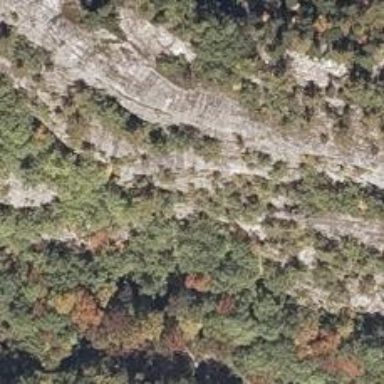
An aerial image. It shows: Natural cliff.